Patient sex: F
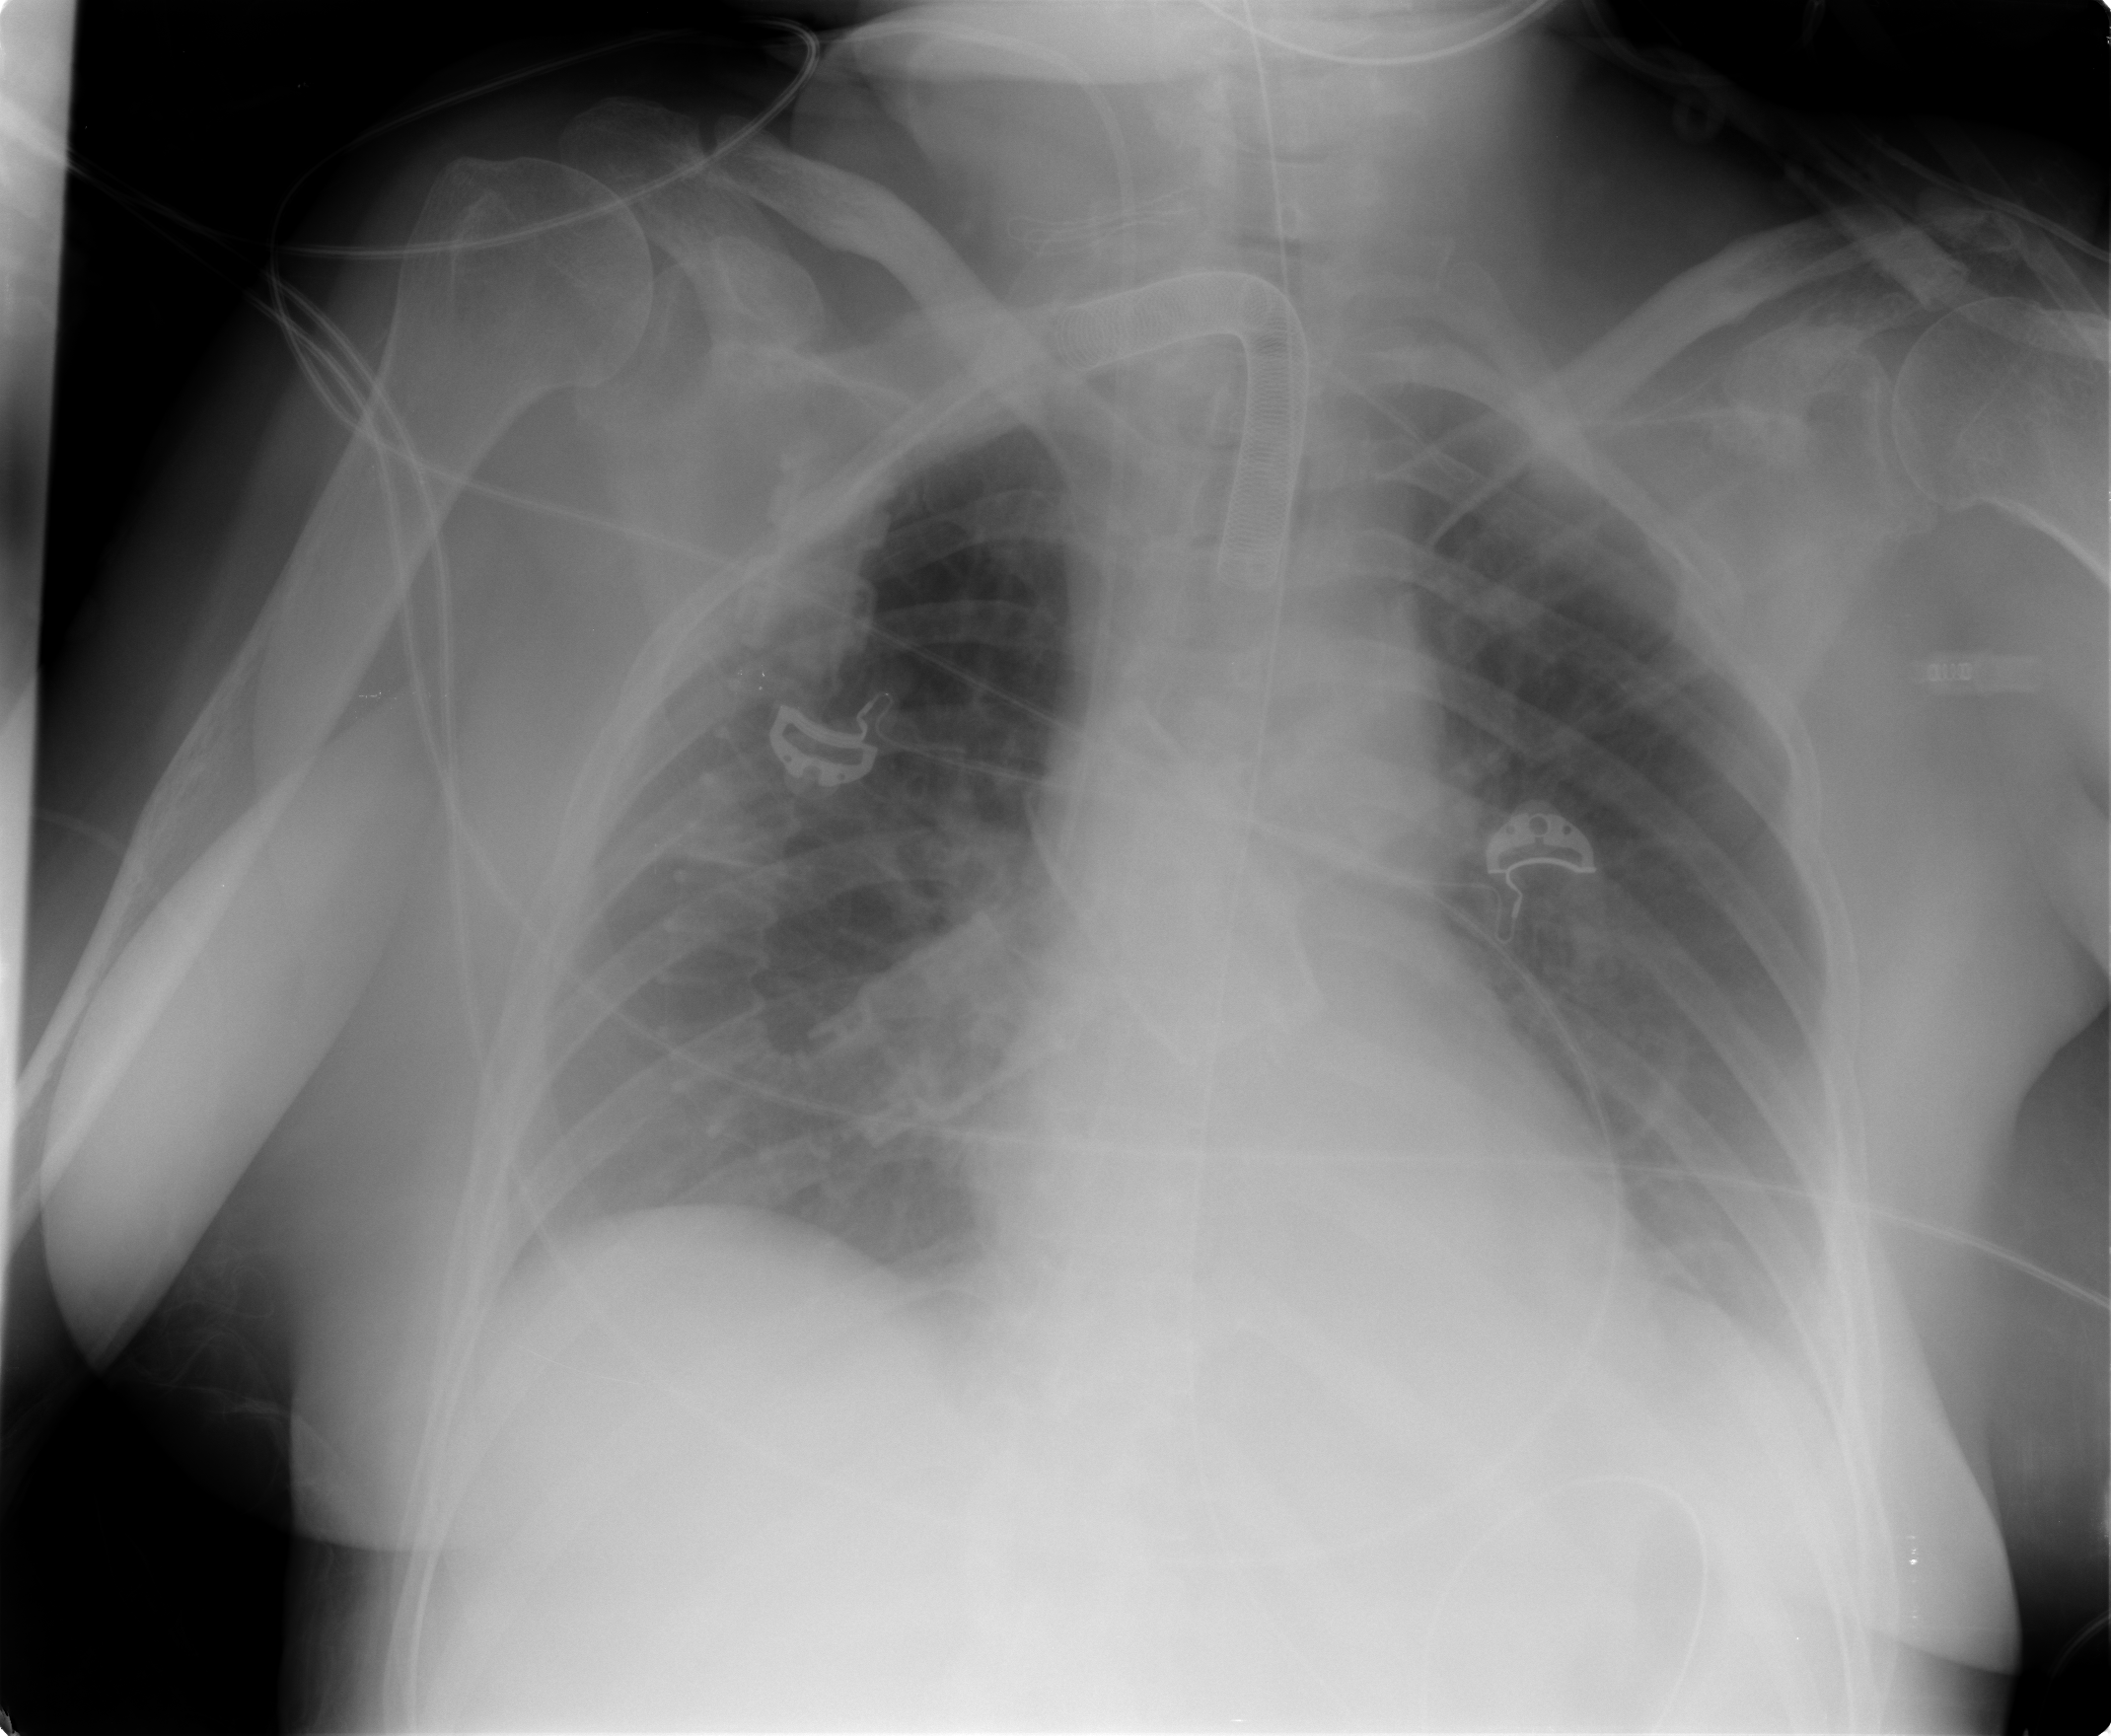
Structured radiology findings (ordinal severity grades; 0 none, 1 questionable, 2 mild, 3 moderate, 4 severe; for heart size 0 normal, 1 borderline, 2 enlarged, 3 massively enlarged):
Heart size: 0
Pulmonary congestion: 0
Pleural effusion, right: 0
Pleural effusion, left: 1
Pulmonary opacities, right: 0
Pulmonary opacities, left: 0
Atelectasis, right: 0
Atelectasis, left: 2